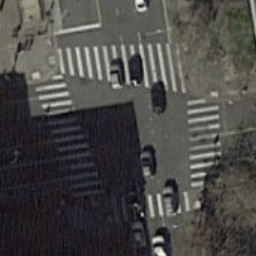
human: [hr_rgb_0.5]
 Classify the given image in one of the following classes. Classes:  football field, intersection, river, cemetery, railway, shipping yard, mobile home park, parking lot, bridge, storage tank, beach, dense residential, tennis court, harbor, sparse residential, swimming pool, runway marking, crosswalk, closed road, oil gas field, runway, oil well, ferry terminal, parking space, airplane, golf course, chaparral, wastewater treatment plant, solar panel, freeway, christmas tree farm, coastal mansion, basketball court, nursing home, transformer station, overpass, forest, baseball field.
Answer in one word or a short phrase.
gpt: crosswalk